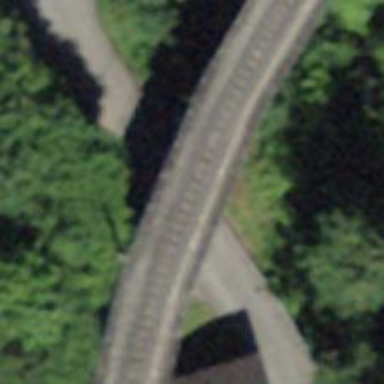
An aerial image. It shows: Narrow-gauge railway bridge with contact line electrification.